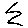
Label: zigzag